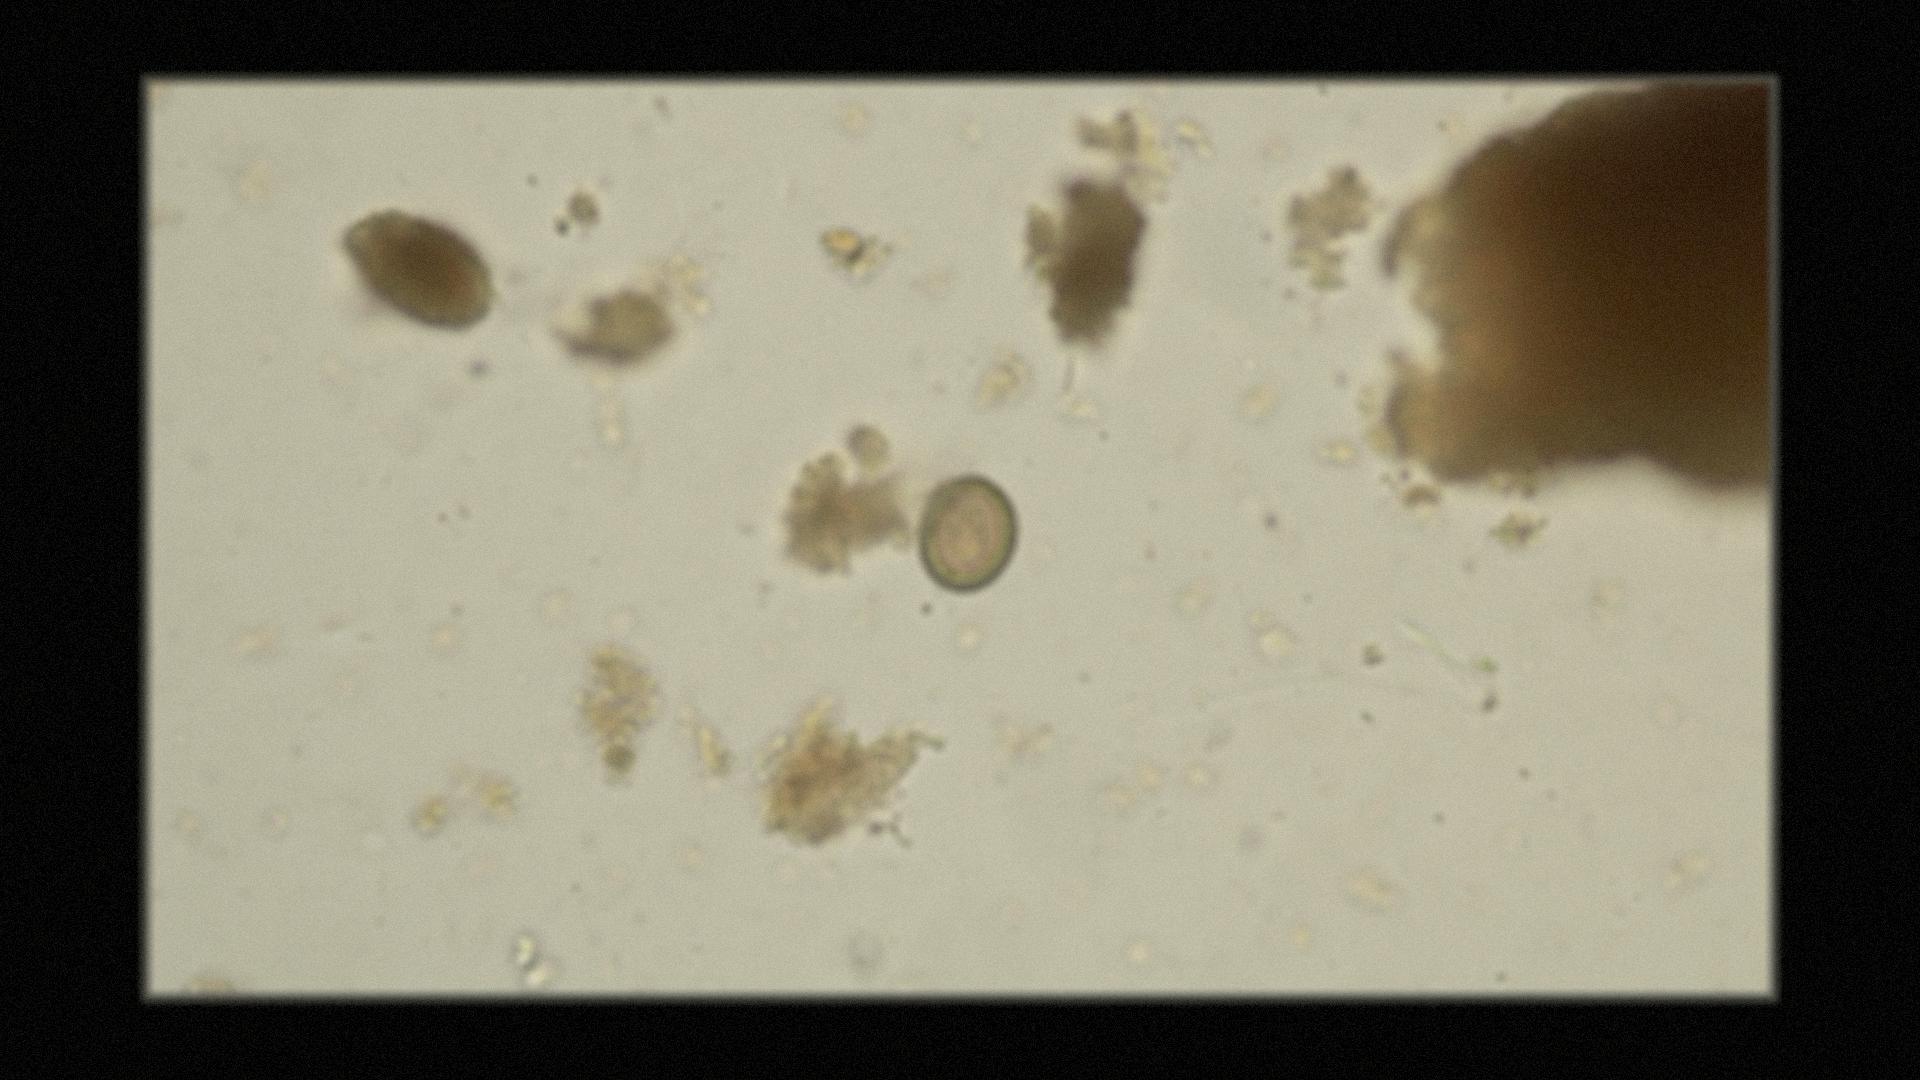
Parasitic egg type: Taenia spp. egg